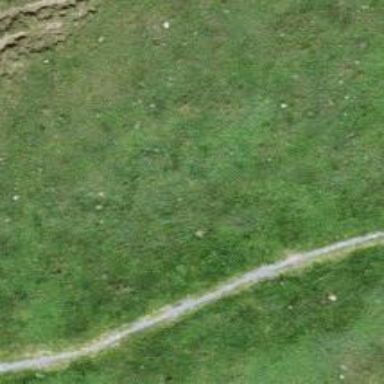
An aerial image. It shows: Path on the ground.